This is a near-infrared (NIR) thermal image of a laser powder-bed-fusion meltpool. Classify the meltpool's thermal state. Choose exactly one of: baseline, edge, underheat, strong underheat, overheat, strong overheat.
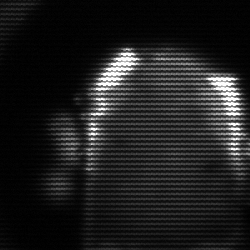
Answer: baseline